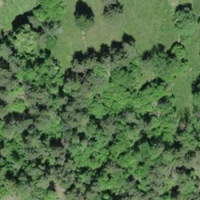
EUNIS habitat code: 43
Species observed at this site:
Neotinea ustulata